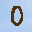
Label: 0